Aerial crown-view tile of a tropical tree (Barro Colorado Island, Panama), acquired 20240611:
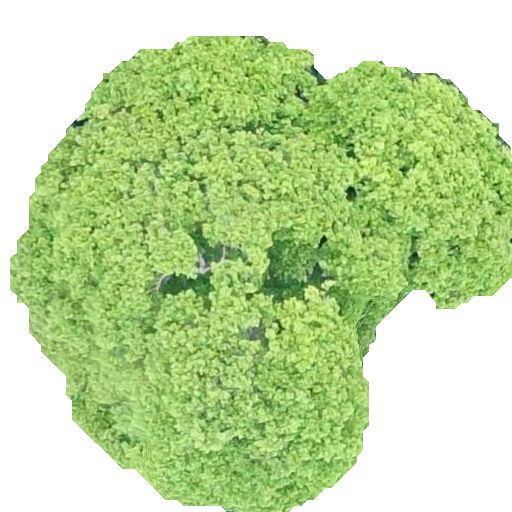
Species: Sloanea terniflora
GBIF accepted scientific name: Sloanea terniflora
Crown area: 263.986 m²